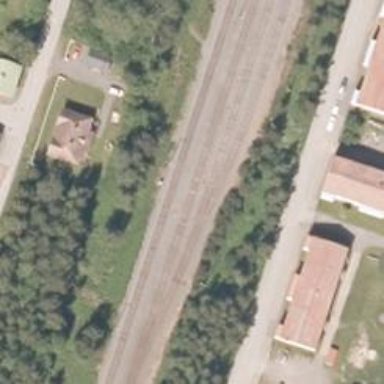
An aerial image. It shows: Railway signal.